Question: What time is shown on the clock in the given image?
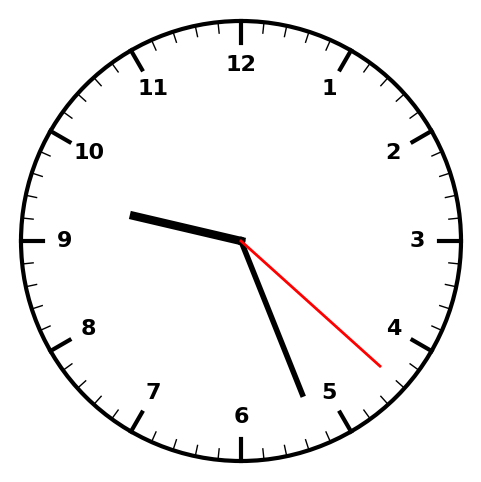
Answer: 09:26:22